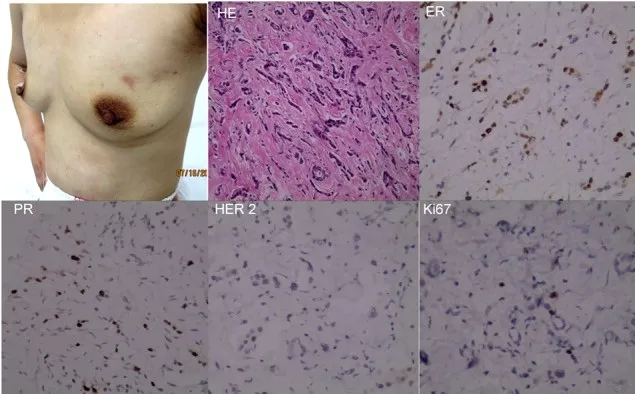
Reassessment of the primary tumor after neoadjuvant chemotherapy. Skin red nodule disappeared after 6 cycles of TAC neoadjuvant chemotherapy. Surgical pathology revealed a similar subtype of breast cancer with core needle biopsy before neoadjuvant chemotherapy, though ER, PR and Ki67 staining intensity was not completely consistent, which didn't change the subtype of breast cancer.
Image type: pathology (immunostaining)